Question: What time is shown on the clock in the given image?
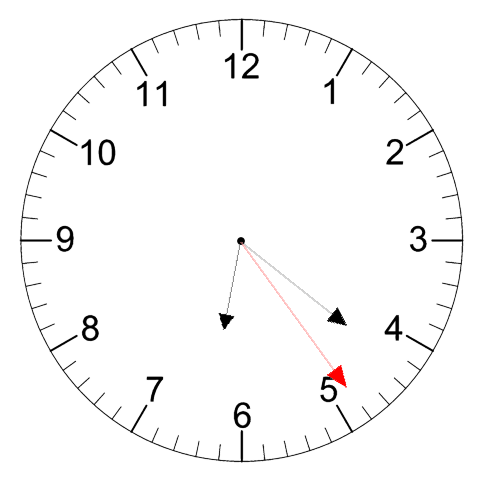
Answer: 06:21:24